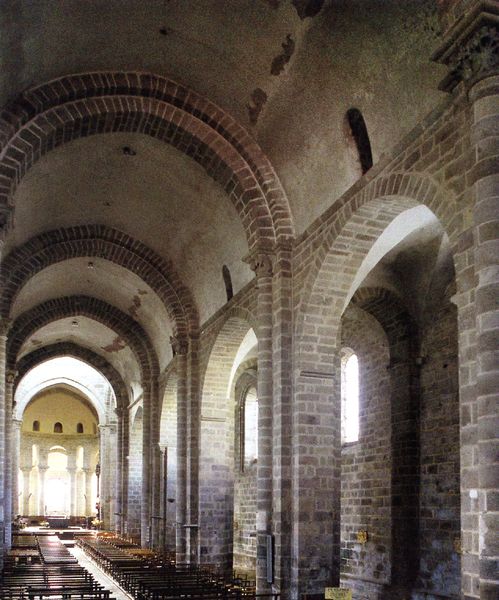
Titel: Saint-Pierre in Le Dorat
Standort: Le Dorat (EU - F - Haute-Vienne)
Schlagwörter: fenster, hell, licht, pfeiler, säulen, rot, steine, innenraum, kirche, renaissance, bogen, ziegel, backstein, rundbogen, bögen, gewölbe, altar, arkaden, bänke, schlussstein, kirchenschiff, kirchenbänke, mittelschiff, spitzbogen, antik, apsis, kirchenraum, romanik, gothisch, tonnengewölbe, romanisch, sülne